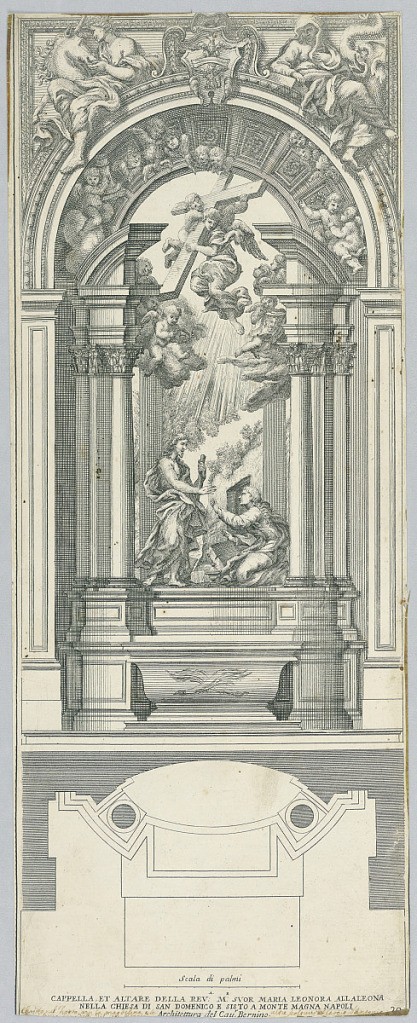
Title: Plan and Elevation for Chapel or Niche of San Lorenzo Basilica
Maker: Giovanni Lorenzo Bernini, 1598 – 1680
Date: ca. 1660
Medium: Engraving on paper
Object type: Print
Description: Plan and Elevation for Chapel or Niche of San Lorenzo Basilica